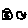
Label: smiley face